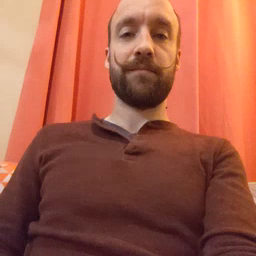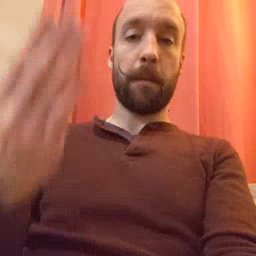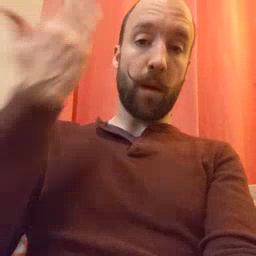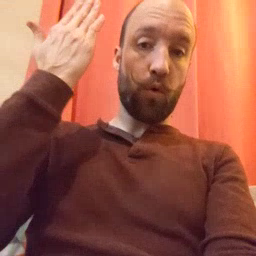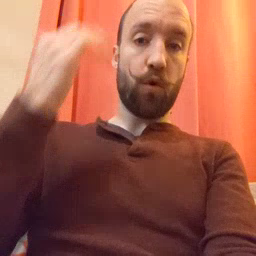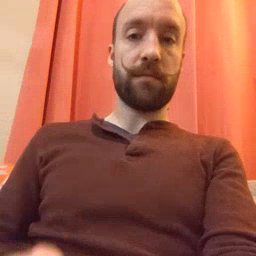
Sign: morning